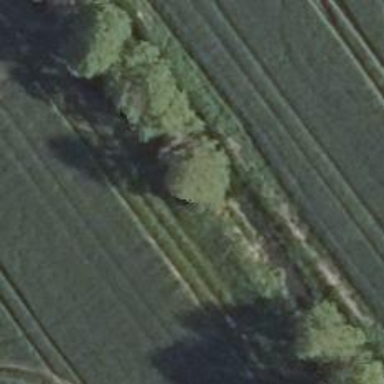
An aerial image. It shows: Row of trees in natural setting.